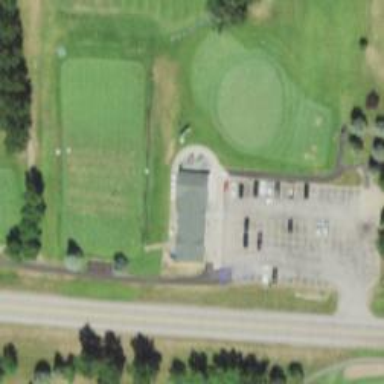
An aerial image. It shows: Golf clubhouse.